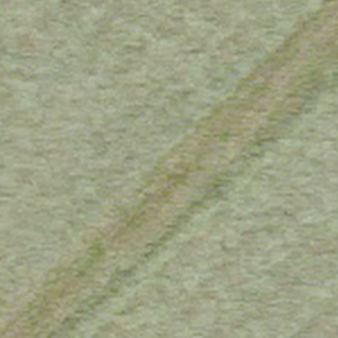
Label: other